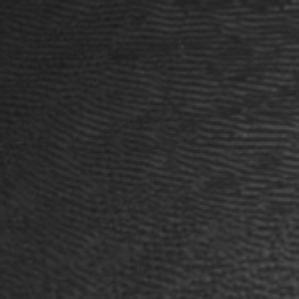
Label: frost